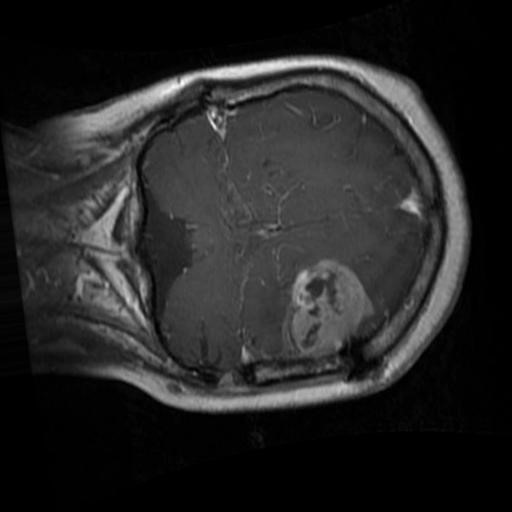
Label: brain_glioma